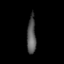
Tissue: lung
Cell type: Epithelial cells
Senescence score: 0.1387
Nuclear area (px): 323
Mean DAPI intensity: 88.511